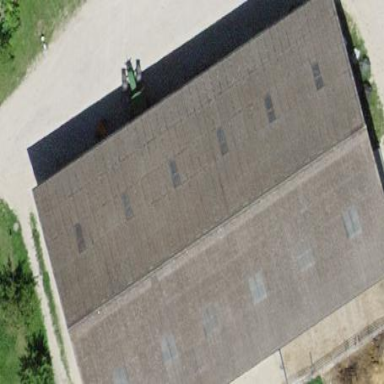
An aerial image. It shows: Barn.